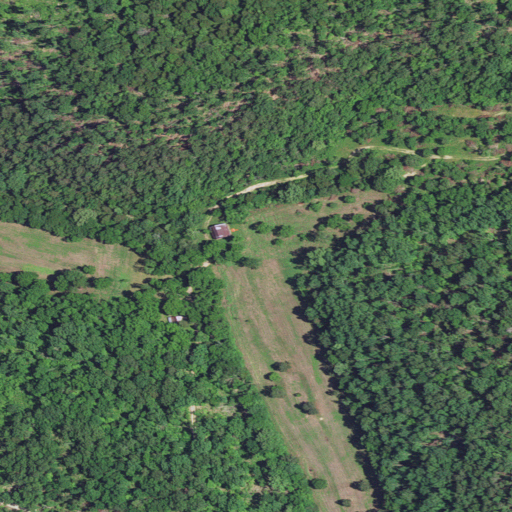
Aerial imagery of valley in Missouri named Cap Hollow containing deciduous forest, grassland, mixed forest, pasture, and open development